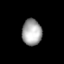
Tissue: lung
Cell type: Myeloid cells
Senescence score: 0.5475
Nuclear area (px): 504
Mean DAPI intensity: 166.173